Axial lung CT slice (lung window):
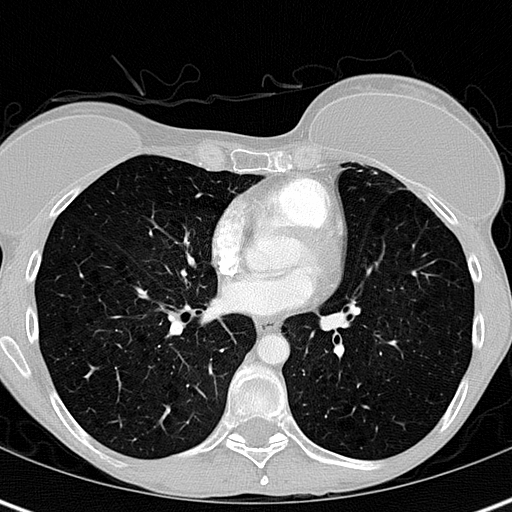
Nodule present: no